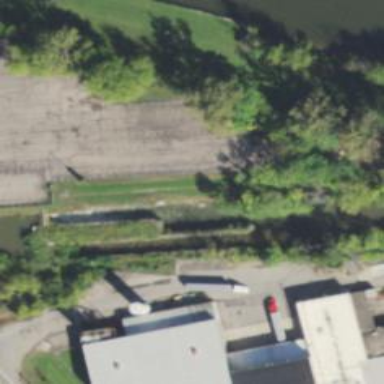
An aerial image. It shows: Lock gate on waterway.